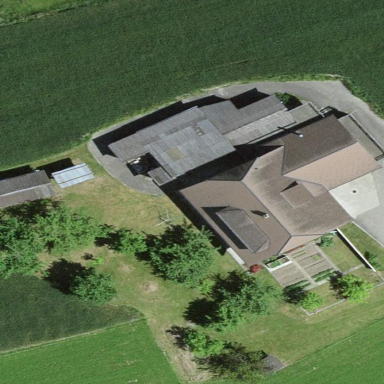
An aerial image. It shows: Farm building.